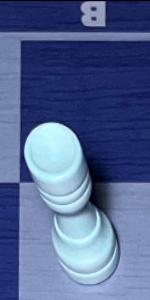
Label: Rook_White